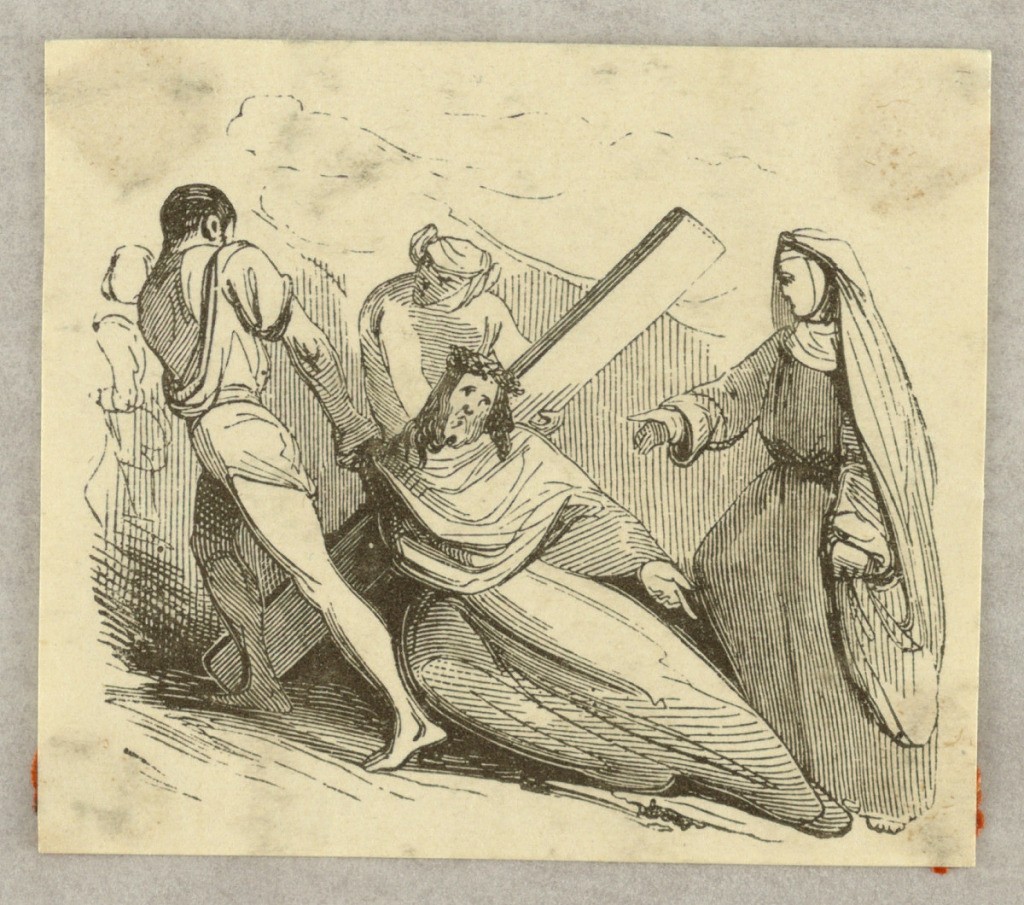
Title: Christ Falls Under the Cross
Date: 1840s
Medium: Wood engraving on paper
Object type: Print
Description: The fallen Lord is pulled by a man; another lifts the cross. The Virgin talks to Christ.